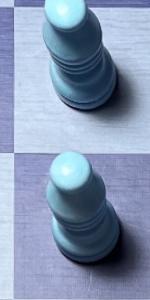
Label: Bishop_White